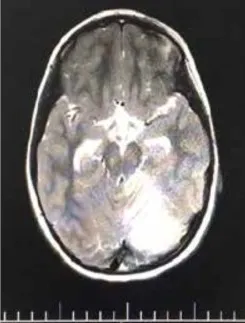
Axial T2 image.
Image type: radiology (mri)